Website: slack
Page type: billing-address
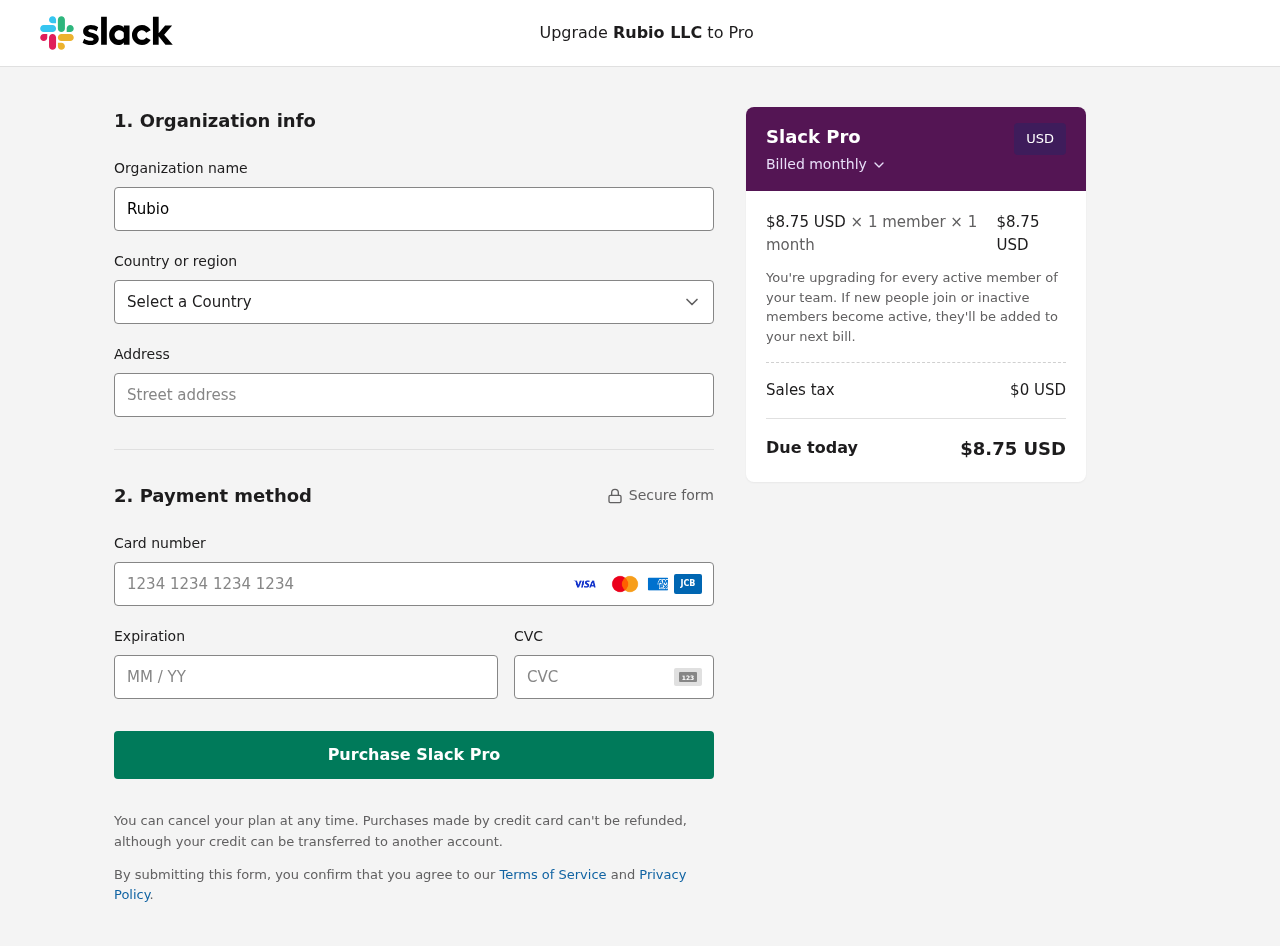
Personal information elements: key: PII_CARD_CVV
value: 318
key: PII_CARD_EXPIRY
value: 01/30
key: PII_CARD_NUMBER
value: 4100 2804 2572 5347
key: PII_COMPANY
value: Rubio LLC
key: PII_COUNTRY
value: United States
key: PII_STREET
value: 46254 Davila Mountain Suite 580
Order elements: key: ORDER_PRICE_PER_MEMBER
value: $8.75 USD
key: ORDER_MEMBER_COUNT
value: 1
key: ORDER_MONTH_COUNT
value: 1
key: ORDER_SUBTOTAL
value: $8.75 USD
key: ORDER_TAX
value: $0
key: ORDER_TOTAL
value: $8.75 USD